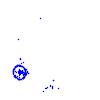
Particle: pion